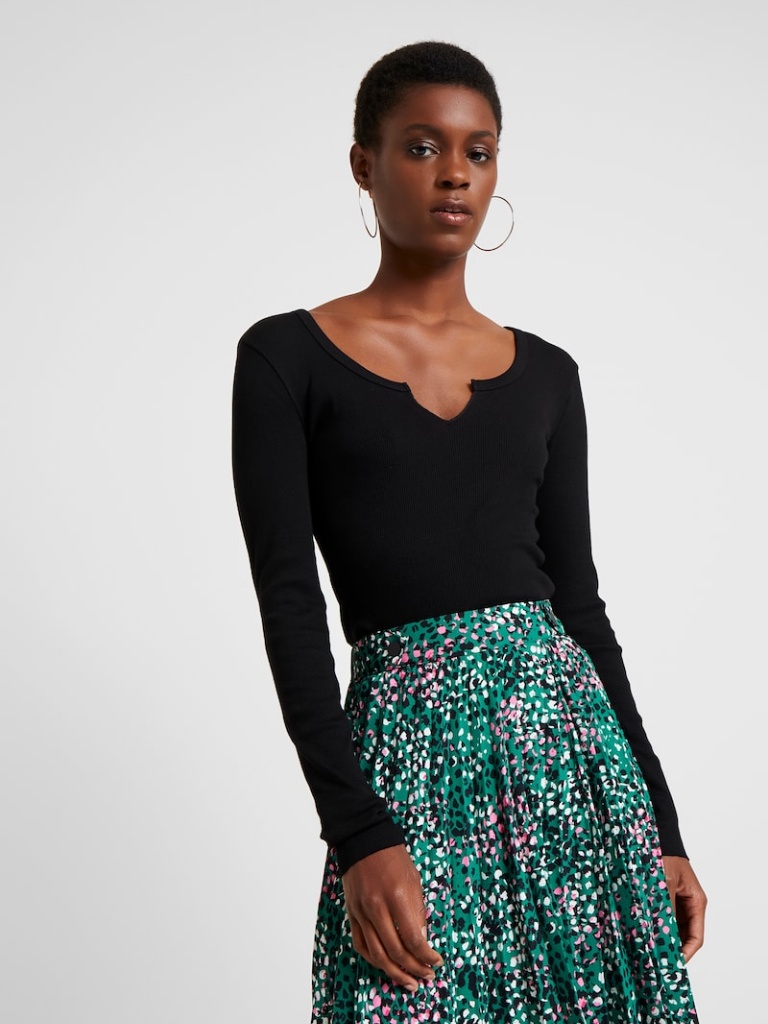
knit tight a long-sleeved with the sleeves down cropped length Fully Tucked in v-neck sweater